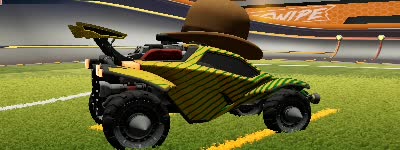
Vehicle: octane